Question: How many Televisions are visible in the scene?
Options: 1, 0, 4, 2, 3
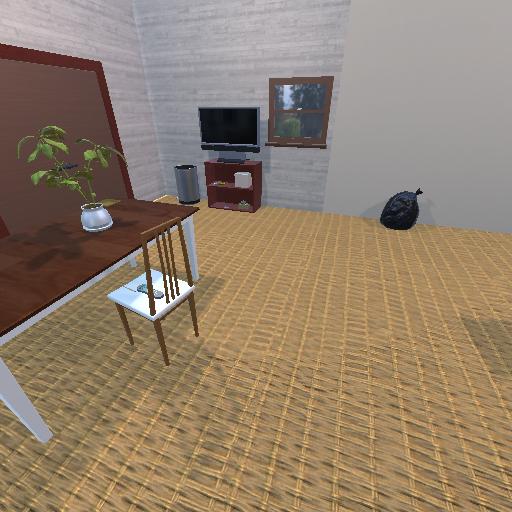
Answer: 1